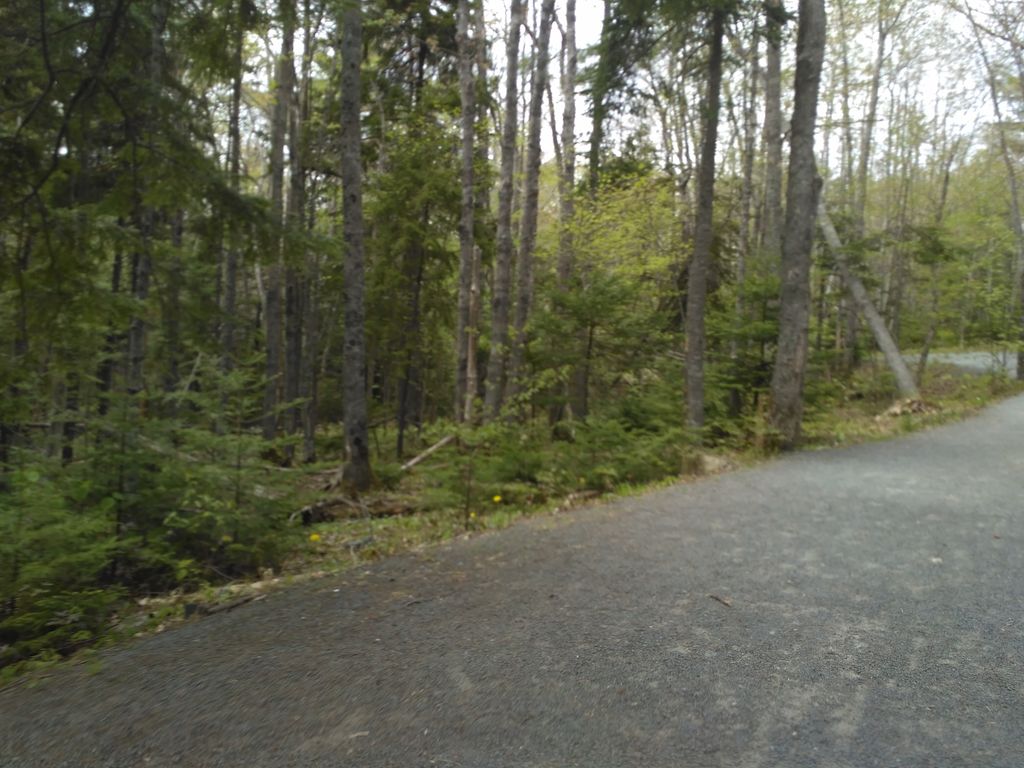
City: halifax